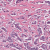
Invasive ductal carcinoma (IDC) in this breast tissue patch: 1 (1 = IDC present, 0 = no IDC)